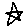
Label: star